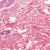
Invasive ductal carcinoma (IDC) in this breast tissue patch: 0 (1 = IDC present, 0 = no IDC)